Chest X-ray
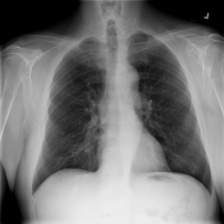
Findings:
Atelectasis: negative
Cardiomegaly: negative
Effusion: negative
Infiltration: positive
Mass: negative
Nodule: negative
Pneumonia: negative
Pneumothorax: negative
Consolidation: negative
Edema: negative
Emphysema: negative
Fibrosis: negative
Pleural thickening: negative
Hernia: negative